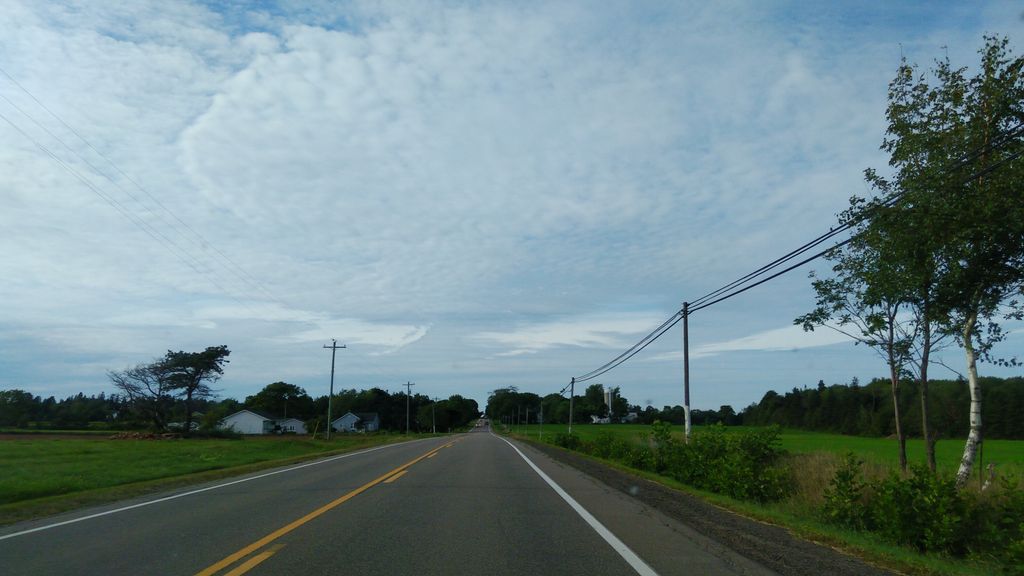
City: charlottetown